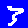
Digit: 3